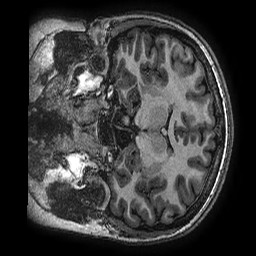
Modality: T1w
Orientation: coronal
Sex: female
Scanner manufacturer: ge
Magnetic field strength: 3 T
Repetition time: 0.00766 s
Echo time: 0.003476 s